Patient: sex F, age 86
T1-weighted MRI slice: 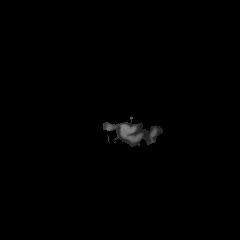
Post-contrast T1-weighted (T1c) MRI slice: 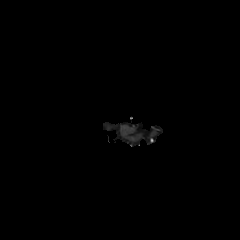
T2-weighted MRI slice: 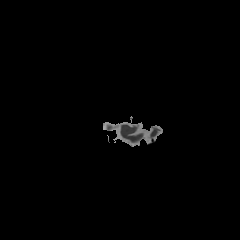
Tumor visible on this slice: no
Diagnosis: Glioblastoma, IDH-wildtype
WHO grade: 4